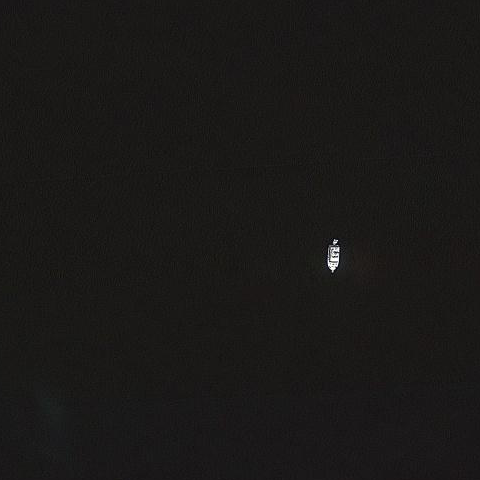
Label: civil